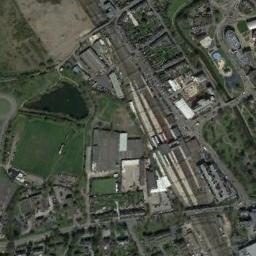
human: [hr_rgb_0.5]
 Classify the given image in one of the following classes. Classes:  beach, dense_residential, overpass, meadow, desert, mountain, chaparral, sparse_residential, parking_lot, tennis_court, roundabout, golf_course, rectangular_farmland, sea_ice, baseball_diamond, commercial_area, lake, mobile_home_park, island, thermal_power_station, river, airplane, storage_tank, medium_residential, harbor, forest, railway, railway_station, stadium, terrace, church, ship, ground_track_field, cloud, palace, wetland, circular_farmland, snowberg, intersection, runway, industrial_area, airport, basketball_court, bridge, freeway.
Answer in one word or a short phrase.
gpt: railway_station